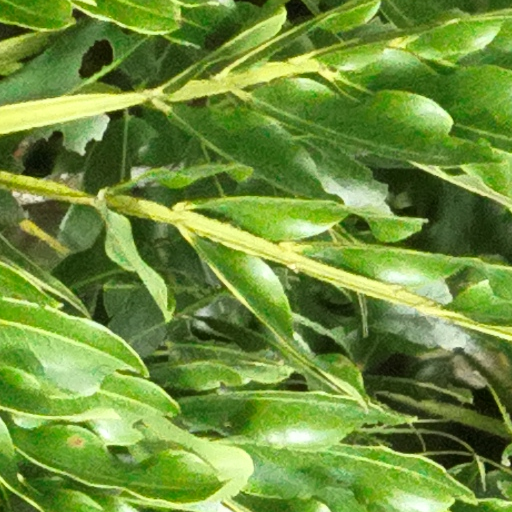
Species: Dipteryx oleifera
GBIF accepted scientific name: Dipteryx oleifera
Crown area (m\u00b2): 302.588